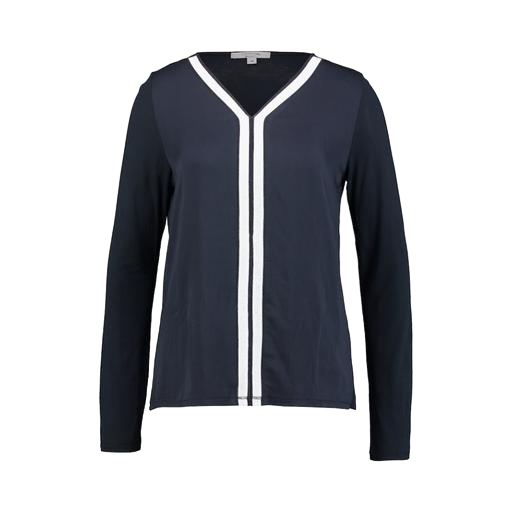
long-sleeve top, blue still long-sleeved top, long-sleeve shirt, white background